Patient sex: M
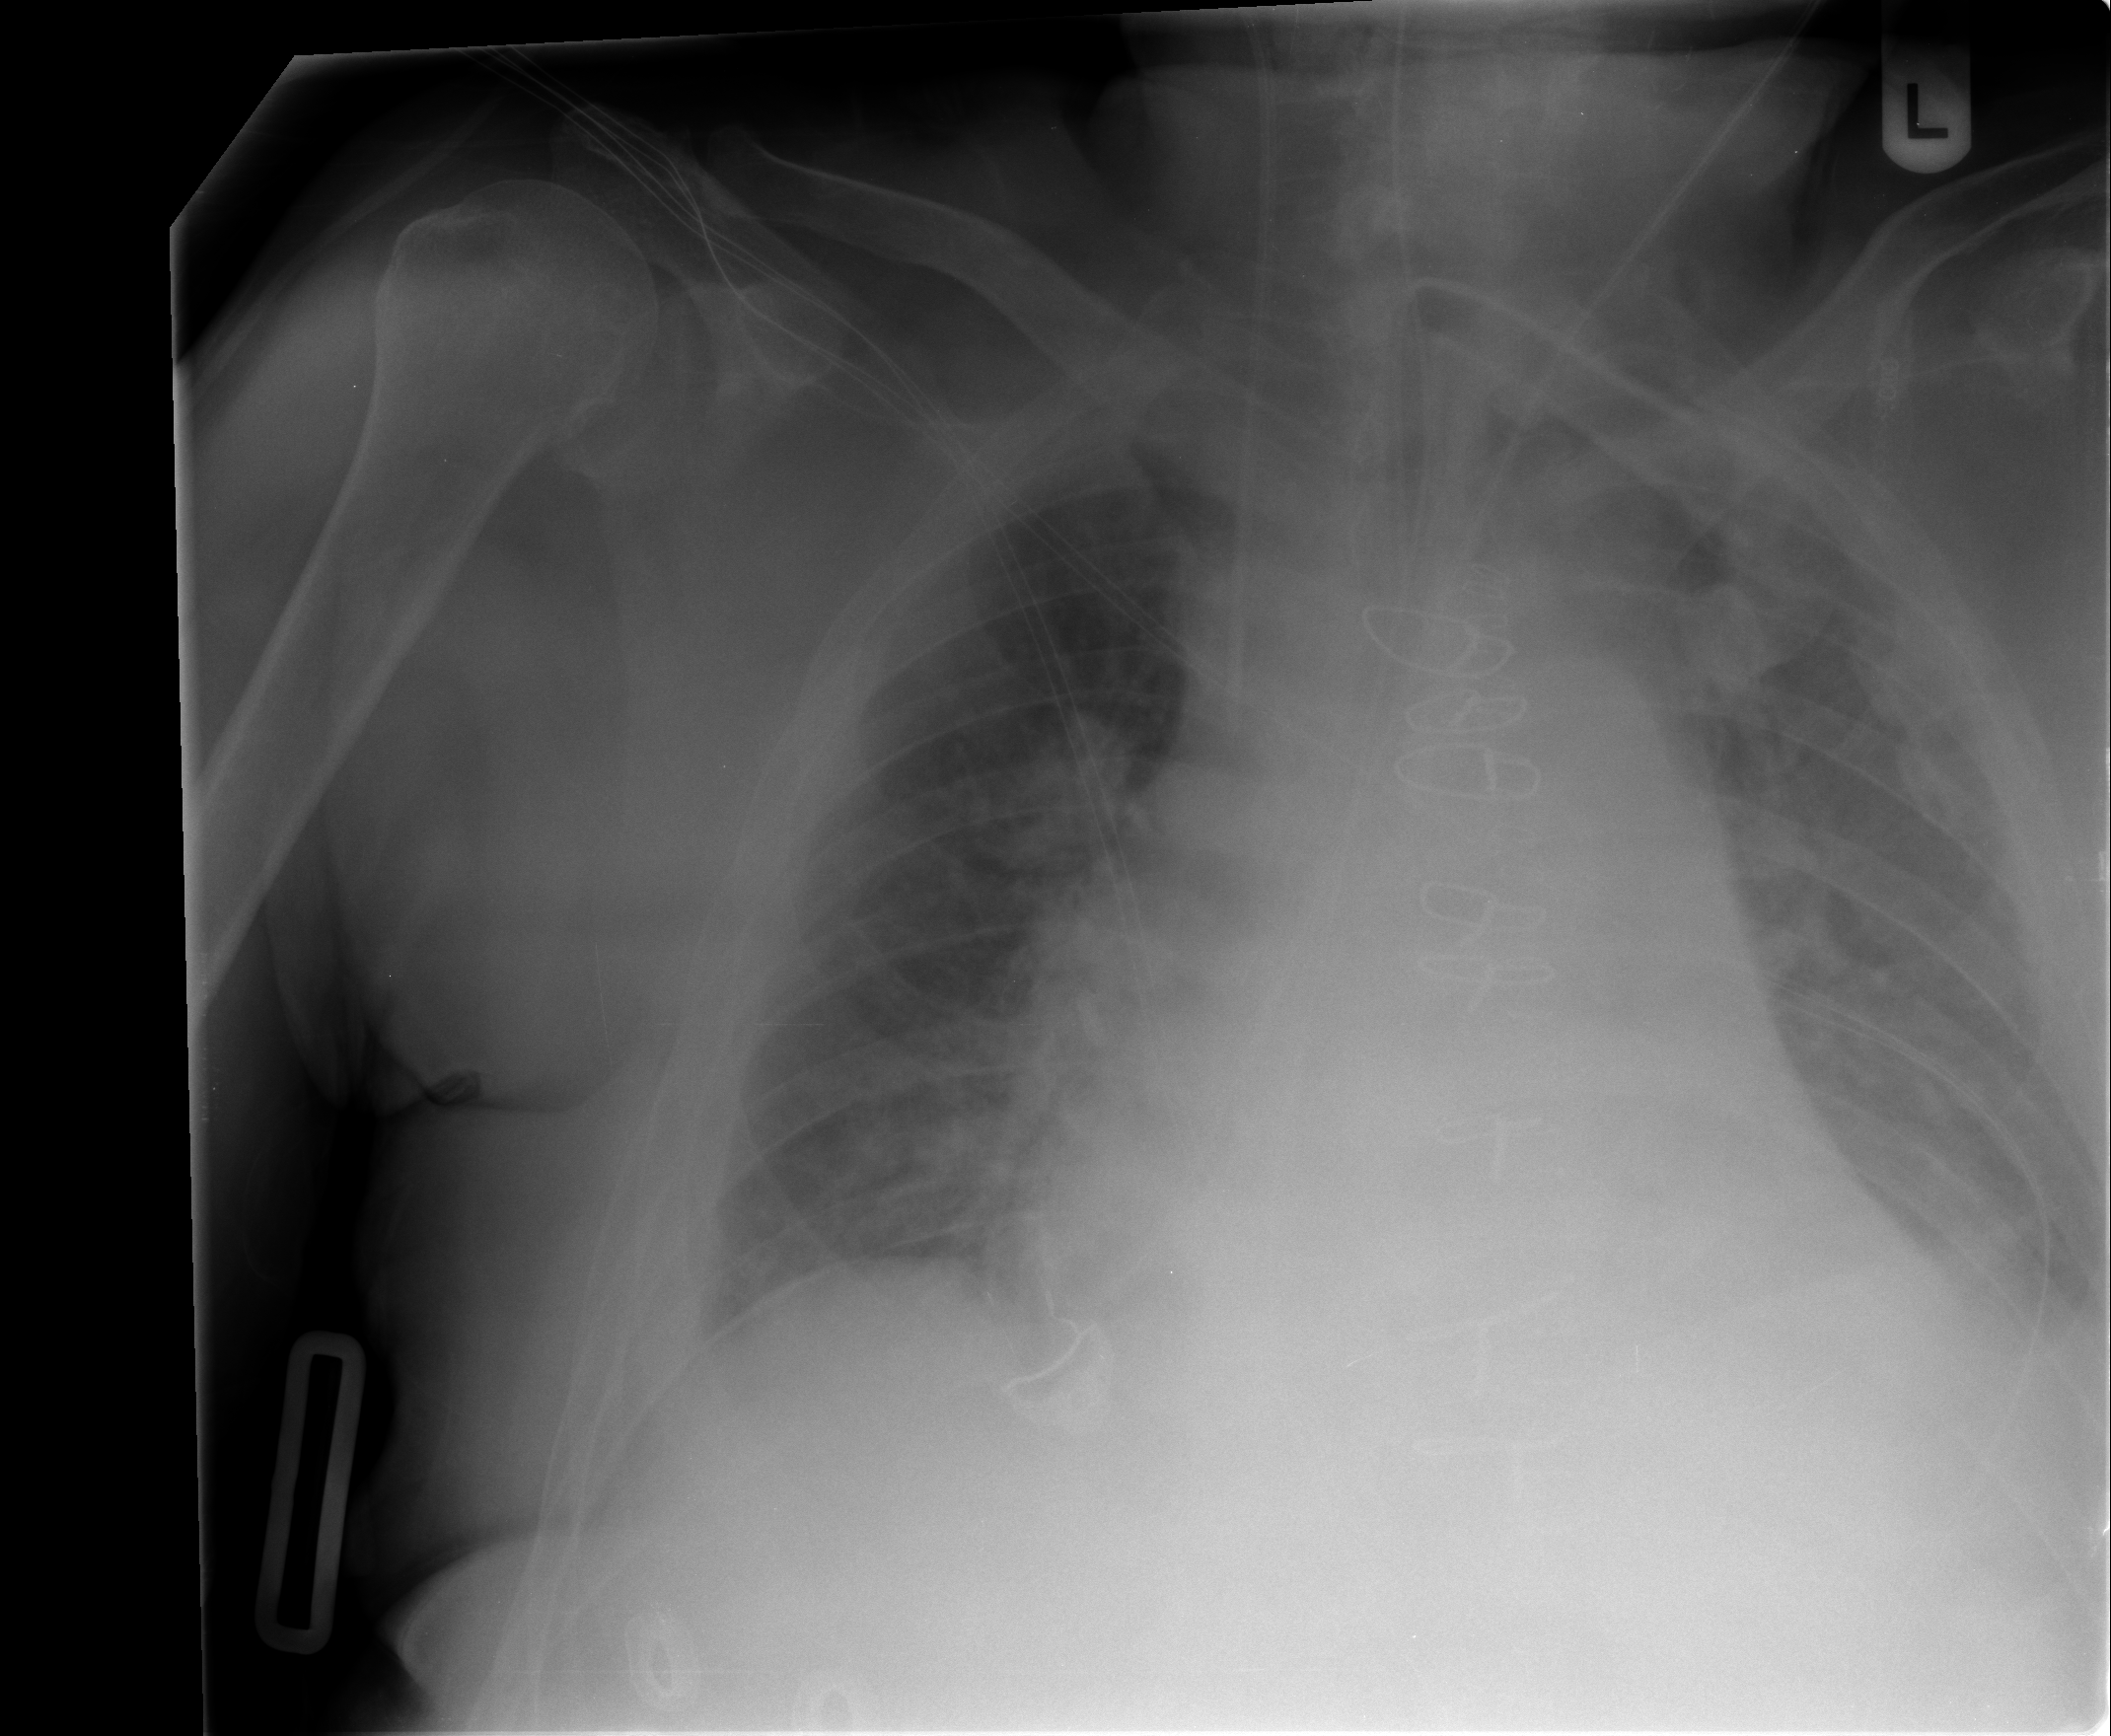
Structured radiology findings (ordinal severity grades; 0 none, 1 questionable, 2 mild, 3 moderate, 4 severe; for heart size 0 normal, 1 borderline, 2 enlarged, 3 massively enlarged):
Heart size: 2
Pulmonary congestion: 2
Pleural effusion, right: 1
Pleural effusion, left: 2
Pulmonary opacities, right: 0
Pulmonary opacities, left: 2
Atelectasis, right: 1
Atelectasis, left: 2